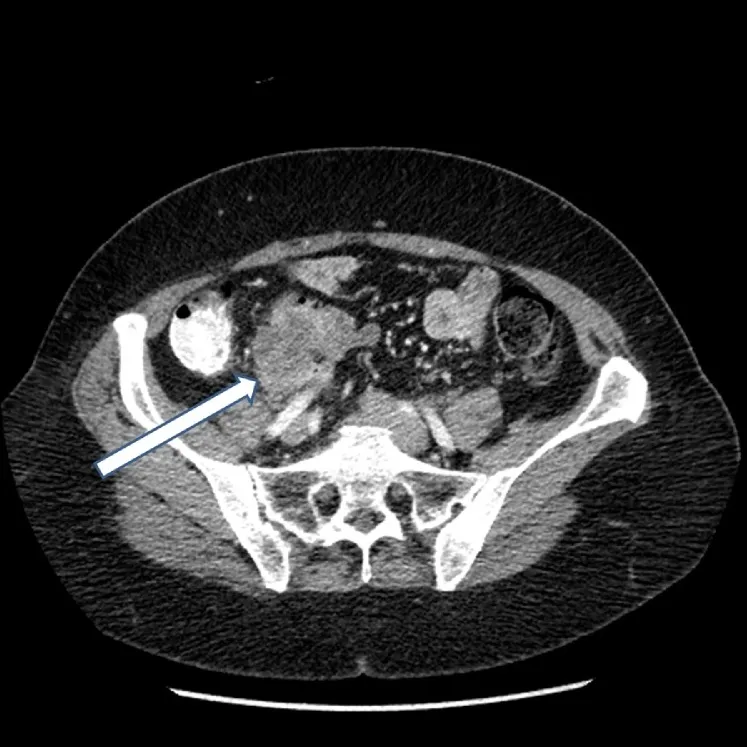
CT slice through a primary caecal adenocarcinoma. The greatest dimension of the mass was 8 cm. The arrow indicates the cancer extension into the retroperitoneum. Colonoscopic biopsy showed a poorly differentiated cancer.
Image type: radiology (ct)